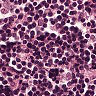
Metastatic tissue present: no